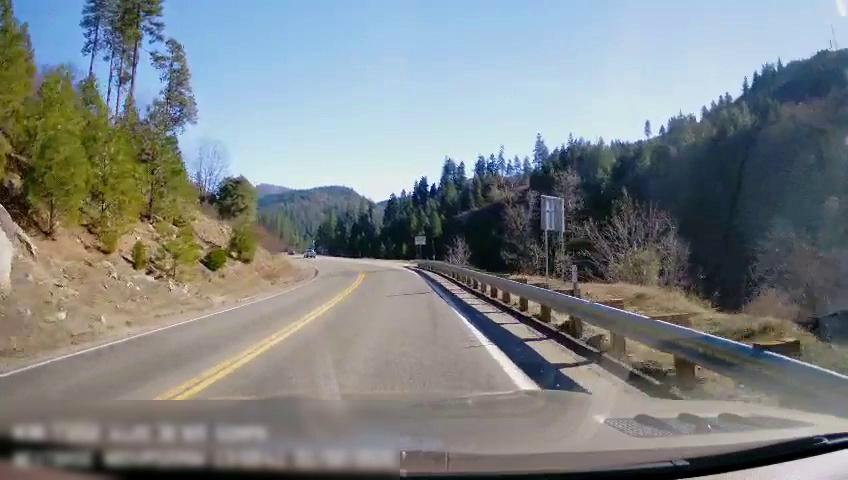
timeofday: Day
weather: Sunny
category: Drivable Space
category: Drivable Space
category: Vehicles | Truck
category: Lanes | Opposite Lane
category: Lanes | Current Lane
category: Lanes | Opposite Lane
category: Lanes | Current Lane
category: Traffic | Signs